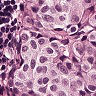
Metastatic tissue present: yes